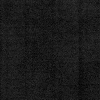
Atmospheric dust classification: dusty